Aerial crown-view tile of a tropical tree (Barro Colorado Island, Panama), acquired 20240918:
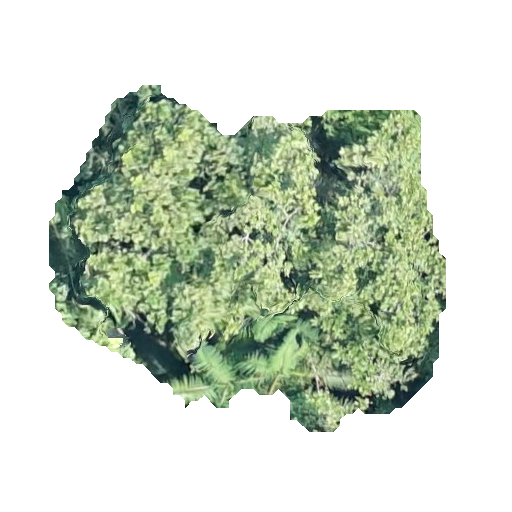
Species: Anacardium excelsum
GBIF accepted scientific name: Anacardium excelsum
Crown area: 158.038 m²